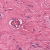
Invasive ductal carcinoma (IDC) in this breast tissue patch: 0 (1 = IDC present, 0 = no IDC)